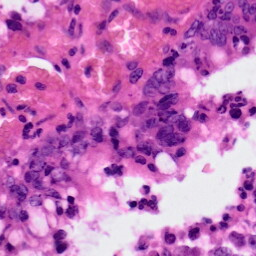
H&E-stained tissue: Colon